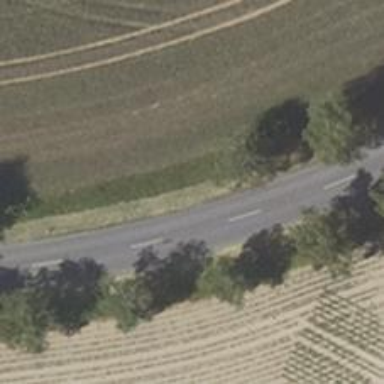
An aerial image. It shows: Row of deciduous broadleaved trees.